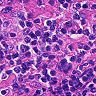
Metastatic tissue present: no